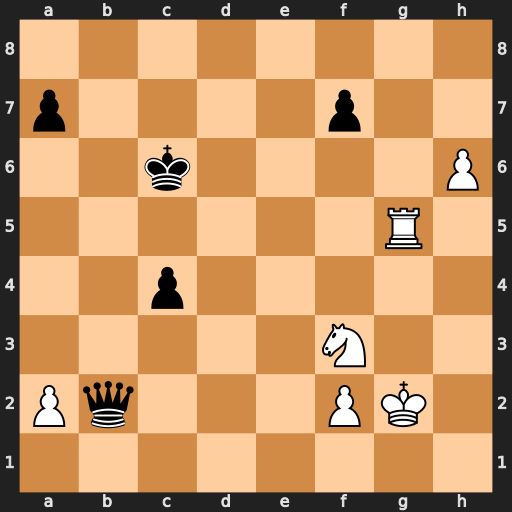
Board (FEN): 8/p4p2/2k4P/6R1/2p5/5N2/Pq3PK1/8
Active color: w
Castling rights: -
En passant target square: -
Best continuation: Ne5+ Kb7 h7